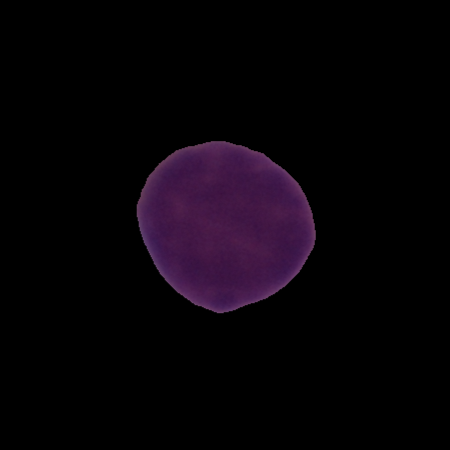
Label: healthy